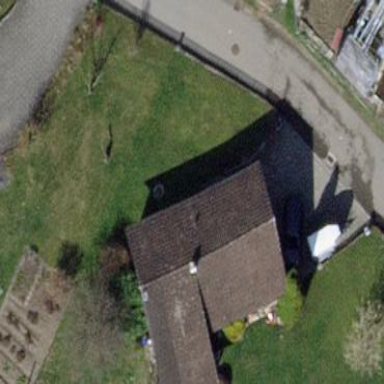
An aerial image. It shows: Detached building with gabled roof.